Question: I'm using Spring Boot and Gradle to create a war.
'''
war {
baseName = 'foo'
version = '0.1.0'
}
'''
As the war task has a version number the generated war name is 'foo-0.1.0.war' and so when deployed to Tomcat the context path is 'http://localhost/foo-0.1.0/'
I'd like to use the context path '' omitting the version number and using a different path.
'''
http://localhost/bar
'''
Is this possible using a Spring annotation? I've tried changing the '@RequestMapping' but this only changes the context to 'http://localhost/foo-0.1.0/bar'
Following the answers <URL> tried adding a context xml snippet to '<catalina_home>/conf/Catalina/localhost/'
'''
<Context docBase="/foo-0.1.0" path="/bar" reloadable="true"> </Context>
'''
but although Tomcat is be undeploying /foo-0.1.0 I get the error:
'''
WARNING: A docBase C: oolspache-tomcat-7.0.53\webapps
oo-0.1.0 inside the host appBase has been specified, and will be ignored.
'''
Have I configured the Context incorrectly?
If setting the context is the correct solution how do I add it to my project as spring boot appears to generate the web-inf folder when the application is compiled?
I've tried adding 'context.xml' to '/src/main/webapp/META-INF' and although its included in the war it doesn't change the context path

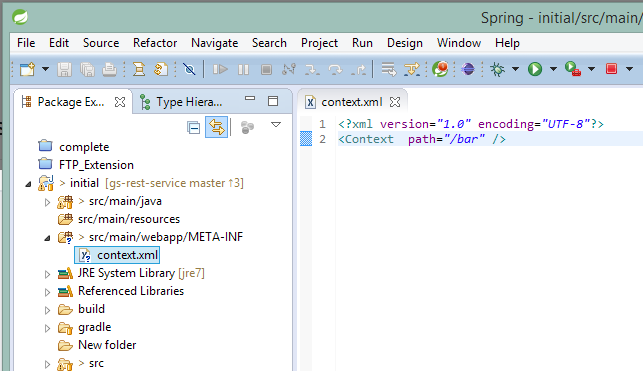
Answer: The root cause of the problem was using the Manger GUI to deploy the application, it seems that using the "WAR file to deploy" 'tool' uses the war name even if a context is provided

Using the Gradle <URL> I've been able to deploy the application as required using a context.xml in '\src\main
esources' and using a context in build.gradle
'''
cargo {
containerId = 'tomcat7x'
port = 80
deployable {
context = 'bar'
}
...
}
'''